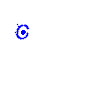
Particle: electron